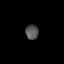
Tissue: prostate
Cell type: NK cells
Senescence score: 0.3114
Nuclear area (px): 189
Mean DAPI intensity: 83.386